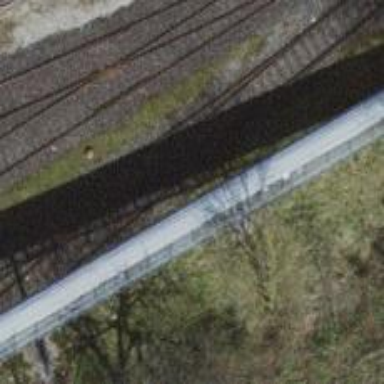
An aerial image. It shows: Single railway spur track.